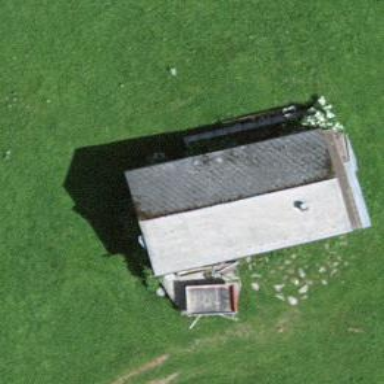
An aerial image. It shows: Farm auxiliary building.